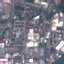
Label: Industrial